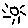
Label: sun